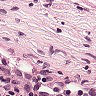
Metastatic tissue present: no